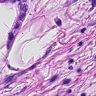
Metastatic tissue present: yes